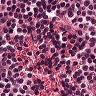
Metastatic tissue present: no